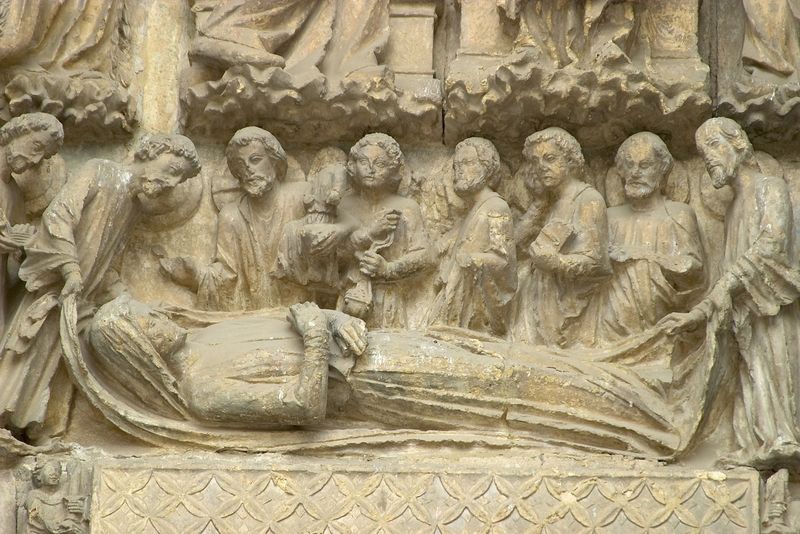
Titel: Hauptportal der Kathedrale von León
Künstler: Meister Enrique
Standort: Léon, Kathedrale (EU - E)
Schlagwörter: gott, gruppe, mann, menschen, ausschnitt, frau, grau, köpfe, marmor, männer, nase, schwarz, säule, säulen, weiss, tuch, leute, bart, arme, stein, tod, tot, trauer, hände, kirche, gewand, haare, personen, locken, pferd, engel, skulptur, relief, liegen, nasen, bildhauerei, liegend, foto, beerdigung, sarg, grab, jesus, leichentuch, heilige, jünger, maria, grablegung, acht, marientod, neun, grablege, grabtuch, apostel, bestattung, stein relief, 8, tu, gab, totenkult